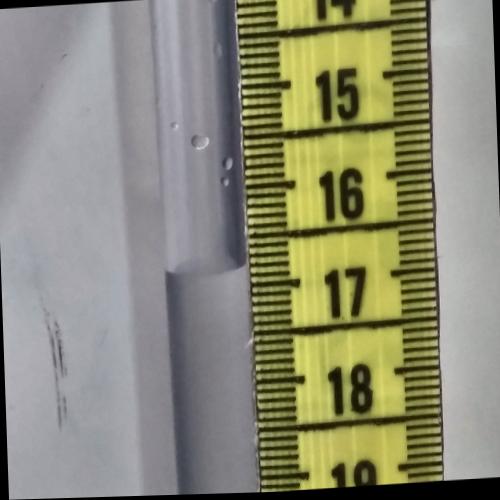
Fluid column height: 16.8 cm